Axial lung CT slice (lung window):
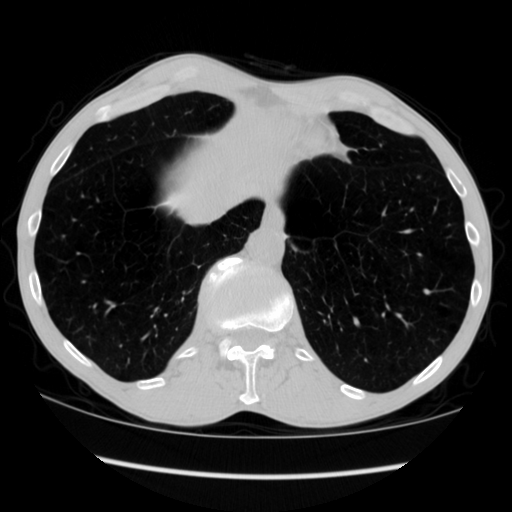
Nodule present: no